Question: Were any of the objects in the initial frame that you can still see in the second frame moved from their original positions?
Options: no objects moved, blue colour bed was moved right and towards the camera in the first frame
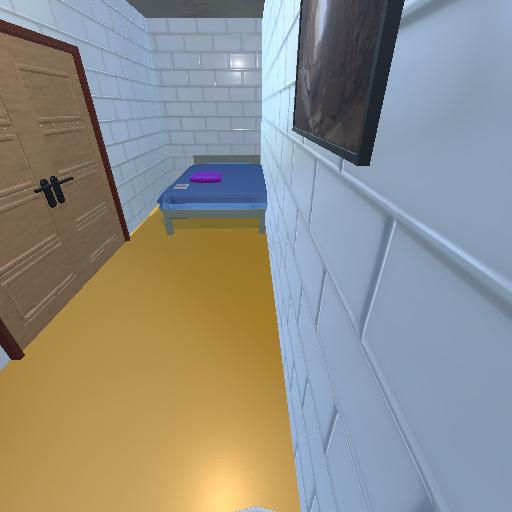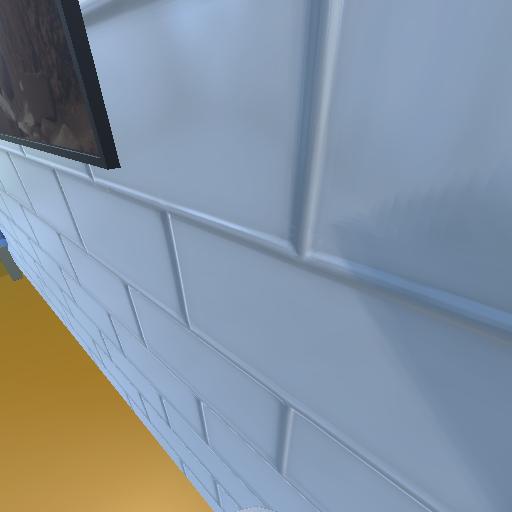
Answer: no objects moved